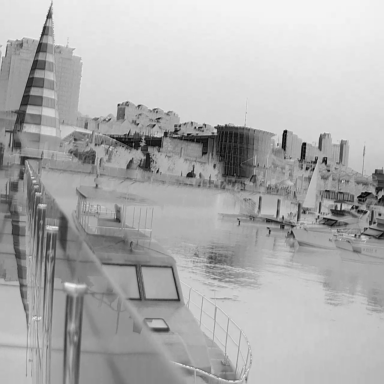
There are three canoes in the infrared image.